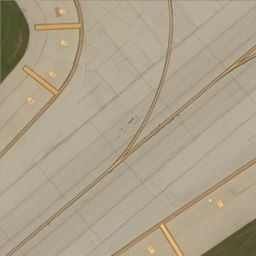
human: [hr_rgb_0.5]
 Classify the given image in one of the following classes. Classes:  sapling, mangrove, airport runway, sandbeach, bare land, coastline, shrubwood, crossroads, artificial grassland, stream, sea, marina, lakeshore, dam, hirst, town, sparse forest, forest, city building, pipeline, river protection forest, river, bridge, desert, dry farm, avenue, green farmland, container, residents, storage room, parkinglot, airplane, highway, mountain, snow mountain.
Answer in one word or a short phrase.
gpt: airport runway